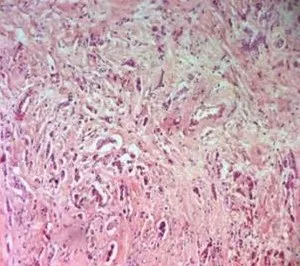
Invasive lobular carcinoma (HEx100).
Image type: pathology (h&e)